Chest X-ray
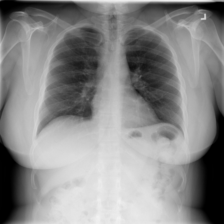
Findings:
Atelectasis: negative
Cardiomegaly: negative
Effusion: negative
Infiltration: negative
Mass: negative
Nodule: negative
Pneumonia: negative
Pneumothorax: negative
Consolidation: negative
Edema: negative
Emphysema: negative
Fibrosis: negative
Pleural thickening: negative
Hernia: negative